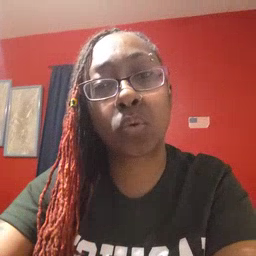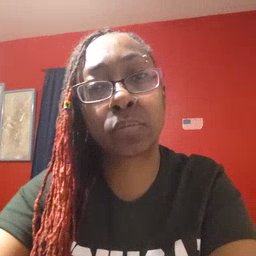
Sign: old